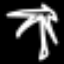
Label: palm tree